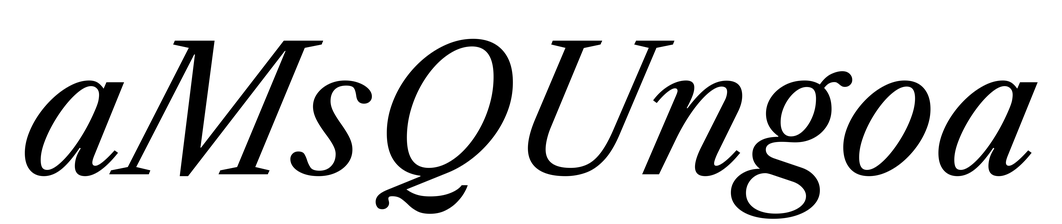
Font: LibreCaslonText-Italic_Italic